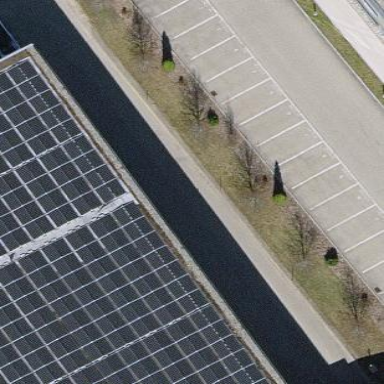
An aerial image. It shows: Parking area with surface.